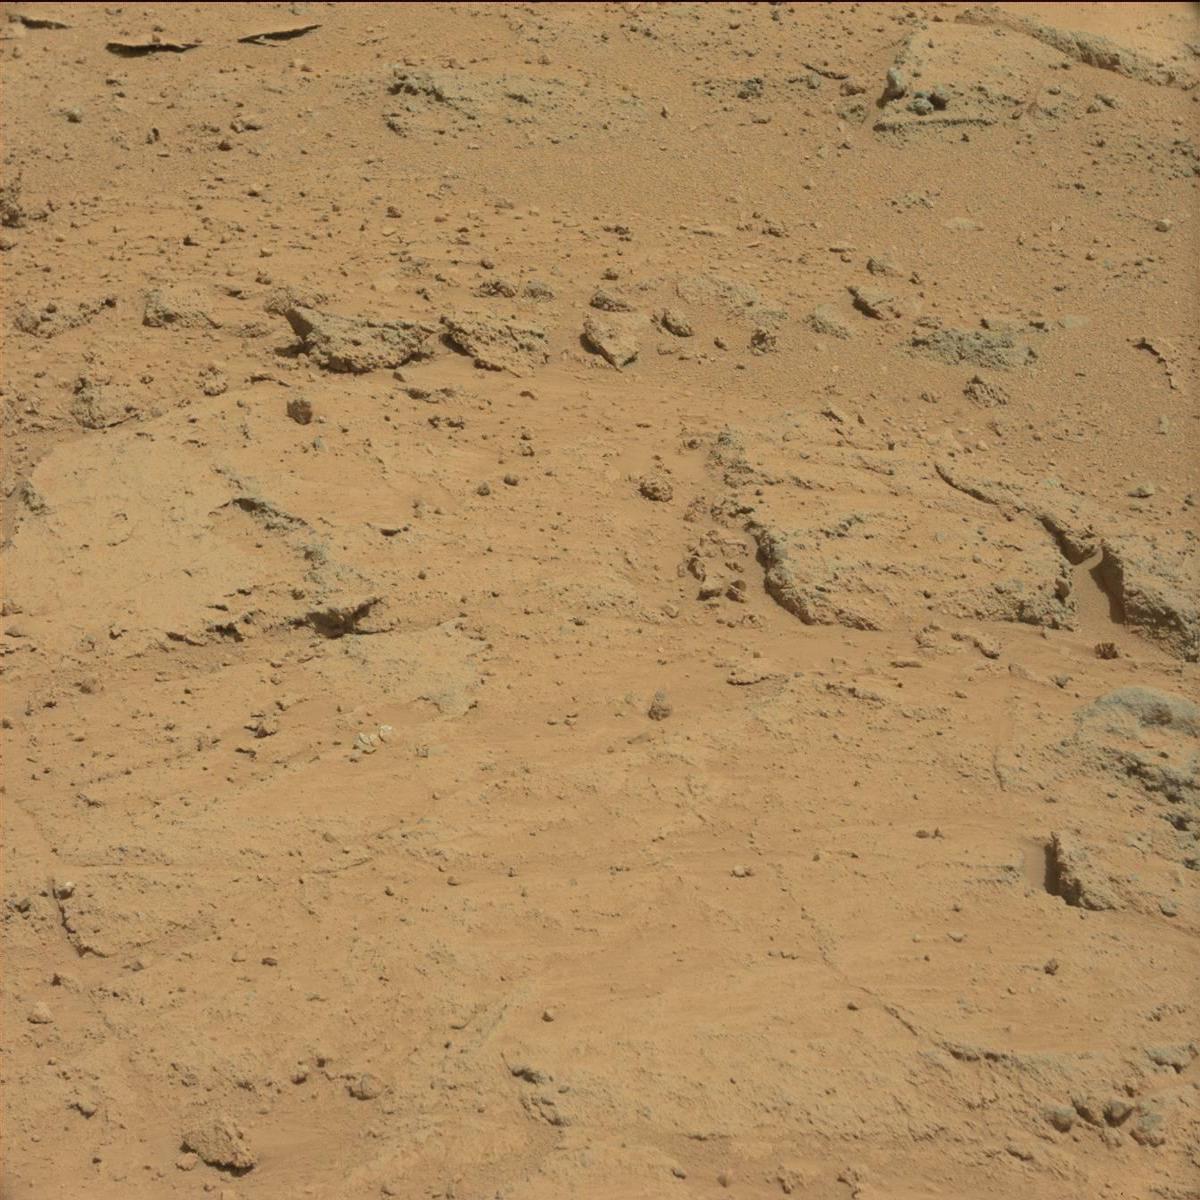
Terrain classes present: Bedrock, Sand / Soil